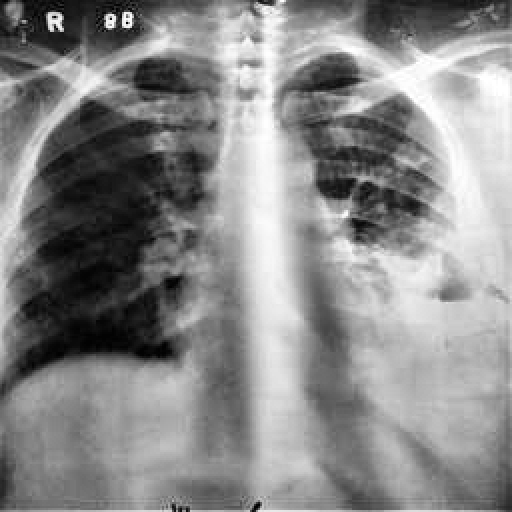
Finding: TUBERCULOSIS